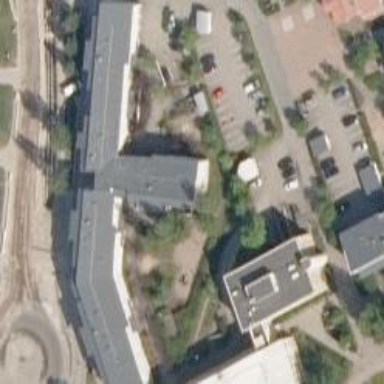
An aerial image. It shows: Skillion-roofed apartments building.